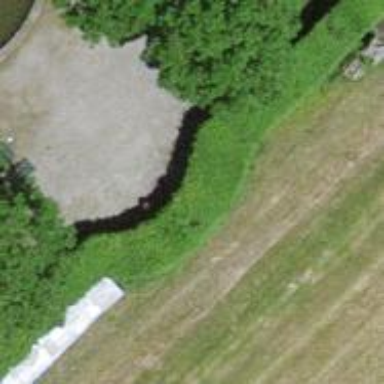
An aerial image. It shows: Hedge barrier.